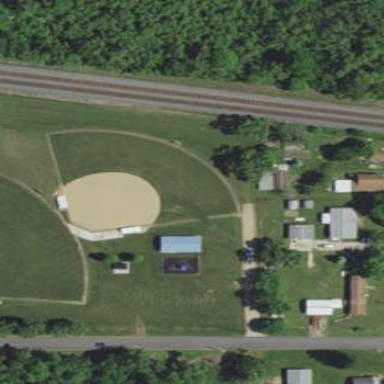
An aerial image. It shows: Softball pitch for leisure land activities.